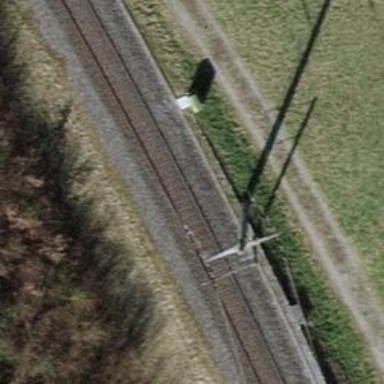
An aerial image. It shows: Single railway track with electrification through contact line.